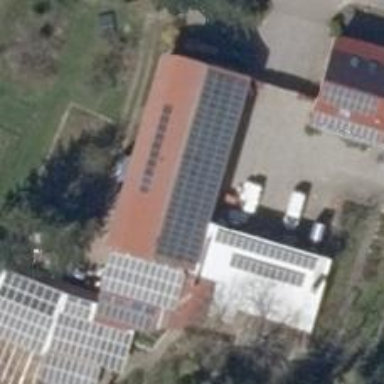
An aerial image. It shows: Solar photovoltaic panel generating electricity through small installation.